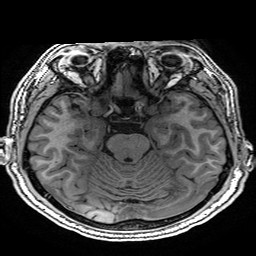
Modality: T1w
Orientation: coronal
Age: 23
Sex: male
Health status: healthy
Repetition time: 2.53 s
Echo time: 0.0034 s